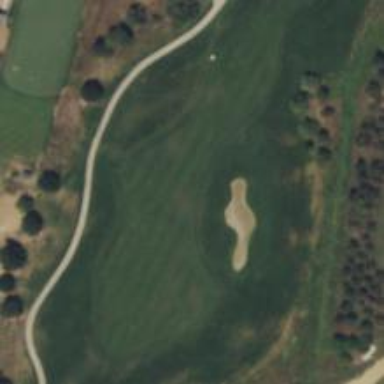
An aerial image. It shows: View of golf hole.